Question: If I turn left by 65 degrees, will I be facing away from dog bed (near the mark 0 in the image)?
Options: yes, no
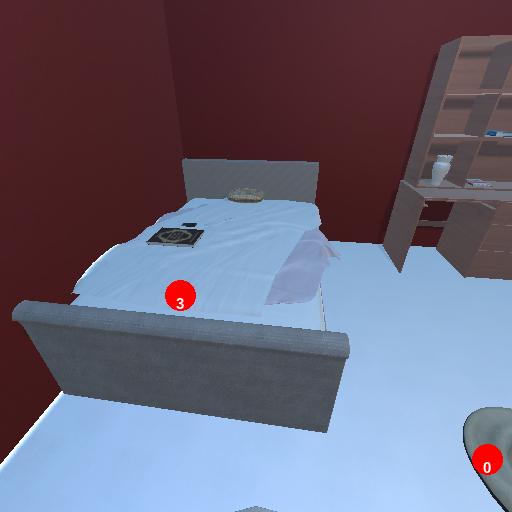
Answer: yes